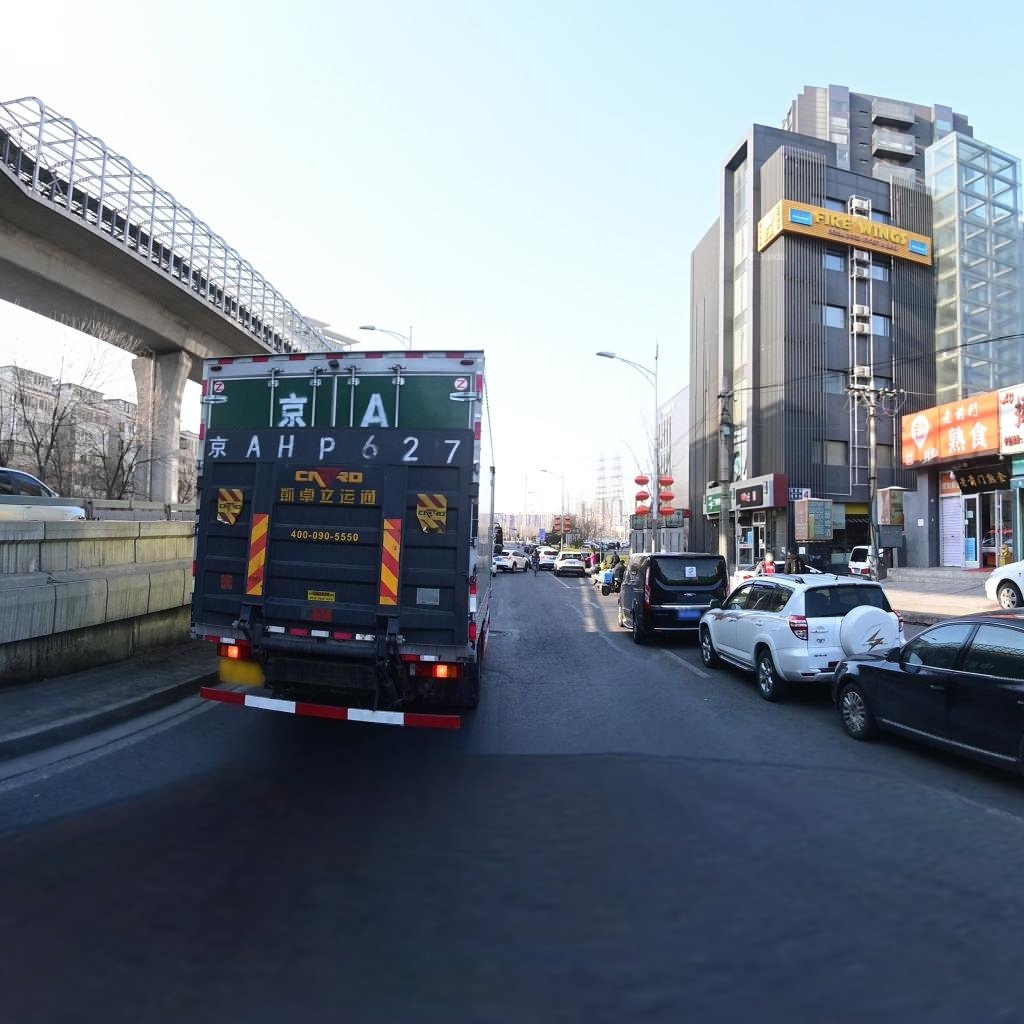
Region: Chaoyang
Road damage annotations: alligator crack